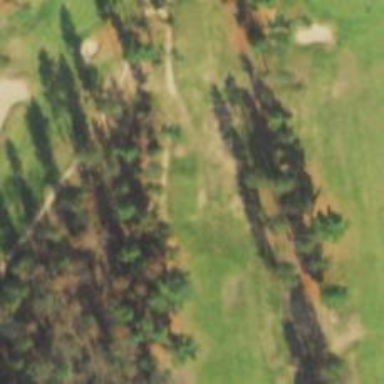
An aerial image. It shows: Golf tee.